Question: I have an activity where i want to to save some measures data into a sqlite database(i will have only insert option).The xml is:

date / time is taking value(by date/time dialogs) after the create of this activity,then user can change it if he wants.
I want in another activity to have listview of measures by descending date + time.
I want also to be able to fetch the measures of last 1 / 7 / 30 days.
What is the best way to make the sqlite table?How i should save date + time?together?or not?as TEXT or REAL or INTEGER so that can i easily make the above operations?
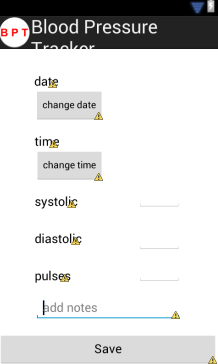
Answer: You should use 'System.currentTimeMillis()' and store that BIGINT value in the table. You can parse the time with something like this:
'''
SimpleDateFormat sdf = new SimpleDateFormat("MM dd,yyyy HH:mm");
Date resultdate = new Date(yourmilliseconds);
System.out.println(sdf.format(resultdate));
'''
Source: <URL>